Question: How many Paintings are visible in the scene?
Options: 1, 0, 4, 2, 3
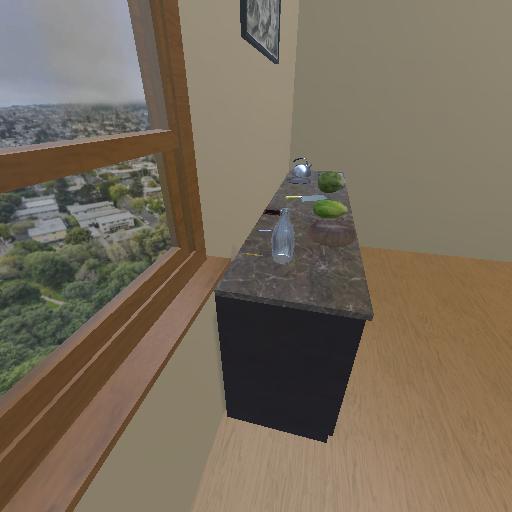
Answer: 1